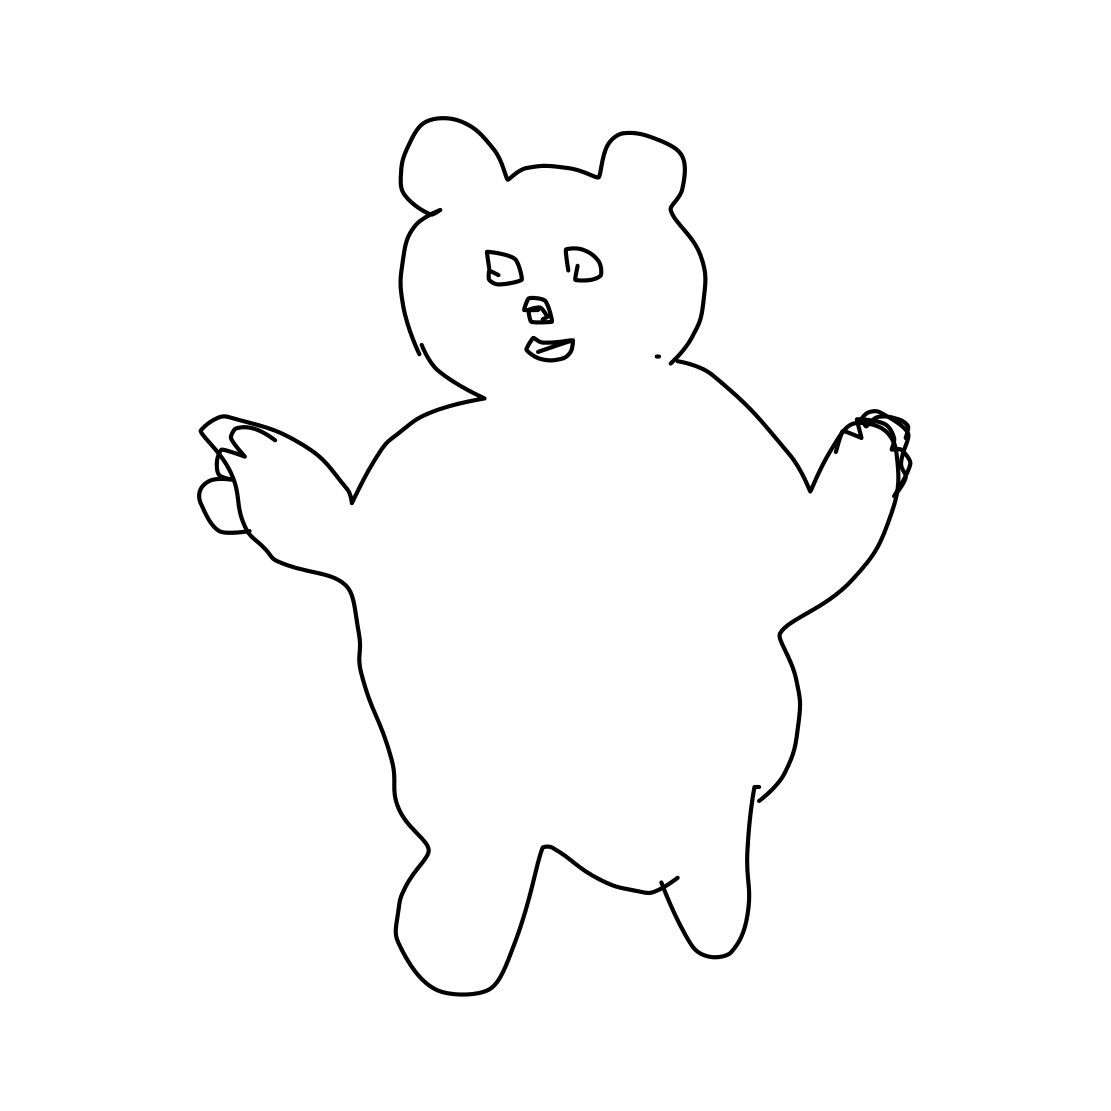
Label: teddy-bear